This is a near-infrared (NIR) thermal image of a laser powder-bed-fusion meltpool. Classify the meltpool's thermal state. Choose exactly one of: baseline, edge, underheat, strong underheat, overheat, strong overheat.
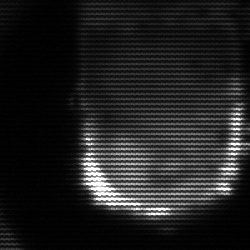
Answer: baseline